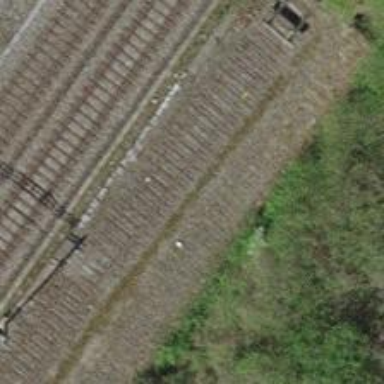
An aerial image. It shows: Single railway spur track.